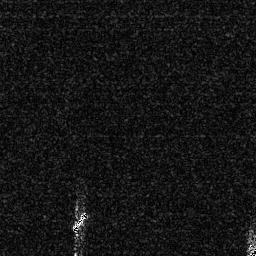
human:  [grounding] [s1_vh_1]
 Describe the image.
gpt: In the satellite image, there is  <ref>1 small ship </ref> <box>[[26, 81, 34, 90, 0]]</box> located at bottom.